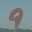
Label: 9